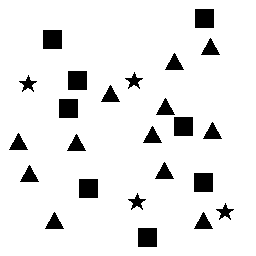
Squares: 8
Triangles: 12
Stars: 4
Total shapes: 24